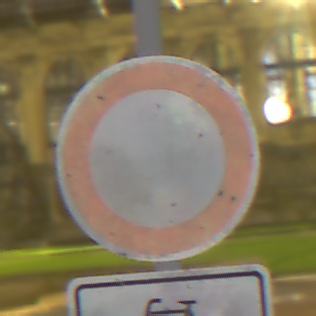
Verkehrszeichen: VerbotFahrzeugeAllerArt
Zusatzzeichen unten: EinspurigeFahrzeugeFrei1
Umgebung: Outdoor, Urban
Tageszeit: Night
Wetter: Overcast
Licht: Artificial
Jahreszeit: NotSpecified
Kontrast: HighContrast